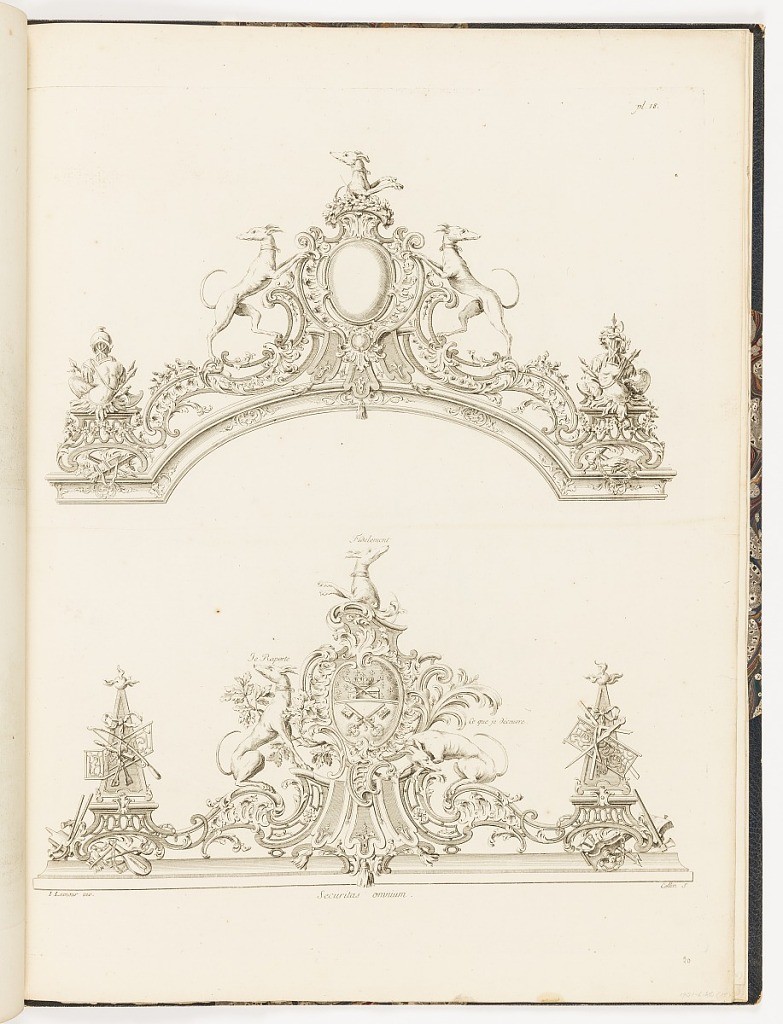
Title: Two Designs for Ecclesiastical Ironwork
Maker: Jean Lamour, French, 1698–1771
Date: ca. 1764
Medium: Etching and engraving on laid paper
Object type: Print
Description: Two designs for ecclesiastical ironwork ornamented with rococo motifs, acanthus leaves, flowers, c-scrolls, palmettes, cartouches, tassels and fleurons. The upper design features a central cartouche, surrounded by three dogs with military trophies on either end. The lower design features a central coat of arms, surrounded by three dogs, with two thin pyramids on either end, decorated with trophies associated with ironwork, topped with flames. The lower design is titled and signed. The plate is numbered.